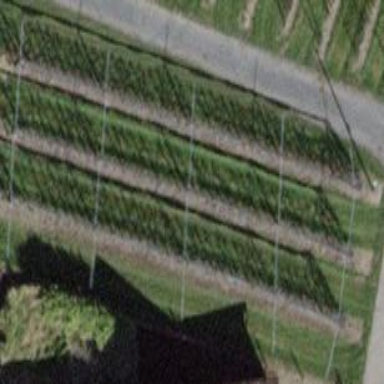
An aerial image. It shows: Orchard.